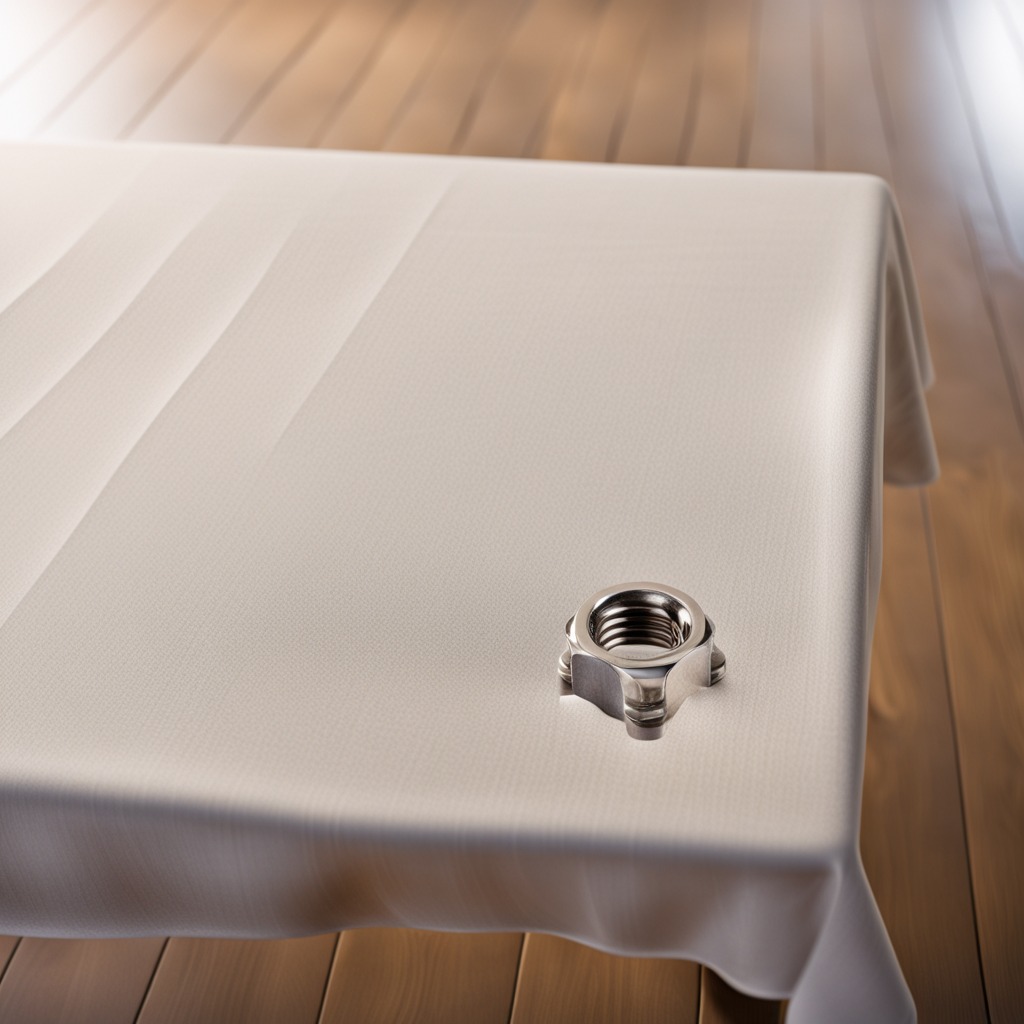
A metal nut lies on a wooden table in an outdoor workshop during daytime bright natural light soft shadows worn but beneath the cloth.